Field crop: maize
Growth stage: 2
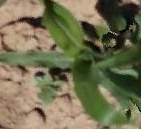
Species: maize